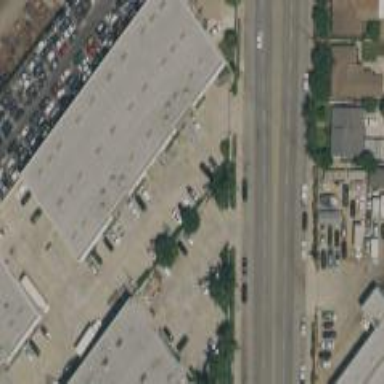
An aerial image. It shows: Commercial building.